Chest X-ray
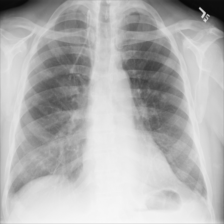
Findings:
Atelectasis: negative
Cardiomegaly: negative
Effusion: negative
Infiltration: negative
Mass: negative
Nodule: negative
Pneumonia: negative
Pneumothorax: negative
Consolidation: negative
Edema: negative
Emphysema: negative
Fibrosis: negative
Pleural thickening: negative
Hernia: negative